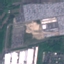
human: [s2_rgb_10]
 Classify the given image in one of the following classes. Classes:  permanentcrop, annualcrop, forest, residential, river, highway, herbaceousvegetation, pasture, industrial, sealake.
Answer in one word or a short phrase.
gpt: Industrial